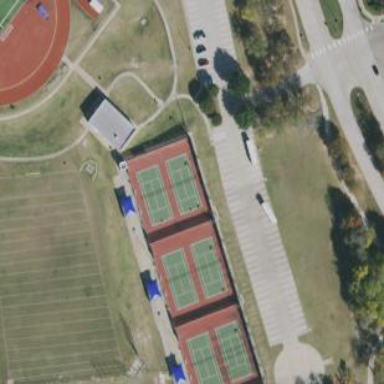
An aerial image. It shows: Tennis court in leisure pitch.